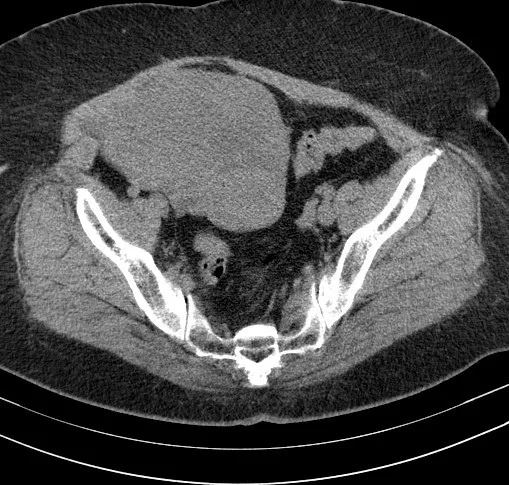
Pelvic computed tomography showing rotated mass toward the contralateral side of the pelviswithout lymphadenopathy or pelvic effusion.
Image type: radiology (ct)